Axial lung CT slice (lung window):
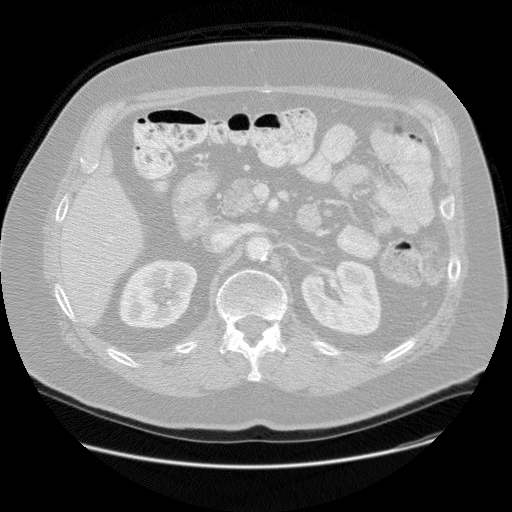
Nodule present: no